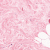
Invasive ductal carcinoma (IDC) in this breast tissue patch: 0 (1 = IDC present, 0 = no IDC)